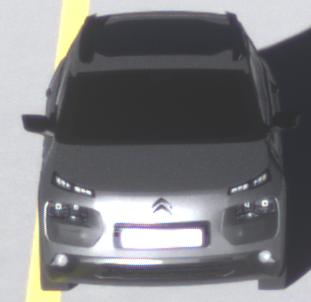
Make: Citroen
Model: C4 Cactus PureTech 75
Detailed model: C4 Cactus
Model produced from: 2014/09
Model produced until: 2015/03
Doors: 5
Color: gray
Road condition: dry road
Daytime: sunrise or sunset
Contrast: high contrast